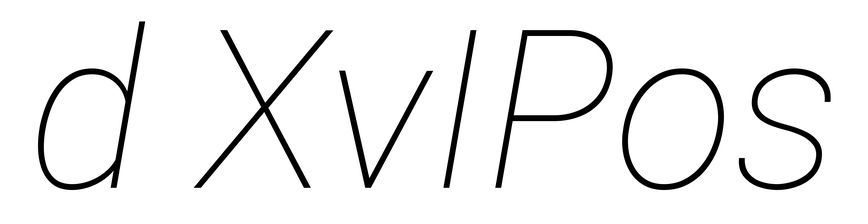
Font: Roboto-Italic_Thin_Italic